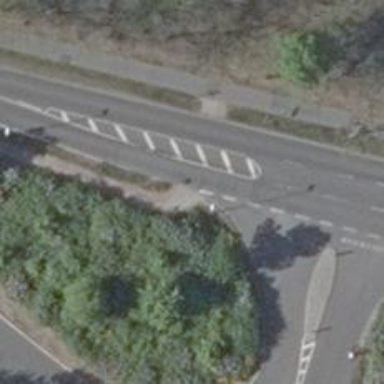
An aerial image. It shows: Road with "give way" sign.